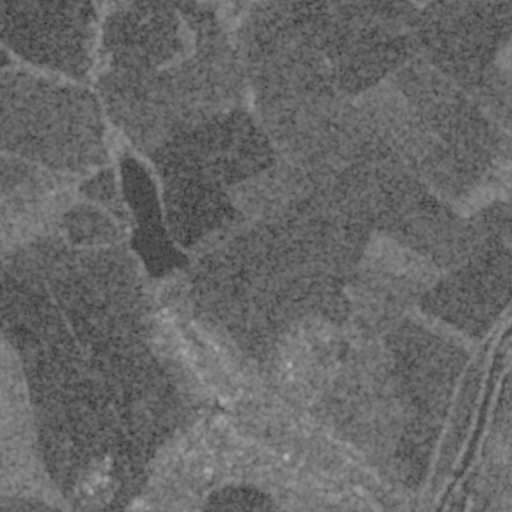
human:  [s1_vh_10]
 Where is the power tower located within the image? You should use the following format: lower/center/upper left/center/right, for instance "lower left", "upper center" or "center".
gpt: The power tower is located in the lower left of the image.
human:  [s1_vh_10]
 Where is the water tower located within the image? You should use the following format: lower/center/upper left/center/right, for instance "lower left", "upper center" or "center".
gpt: The water tower is located in the lower left of the image.
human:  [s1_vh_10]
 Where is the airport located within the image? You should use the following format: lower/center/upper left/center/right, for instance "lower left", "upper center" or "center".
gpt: There is no airport in the image.

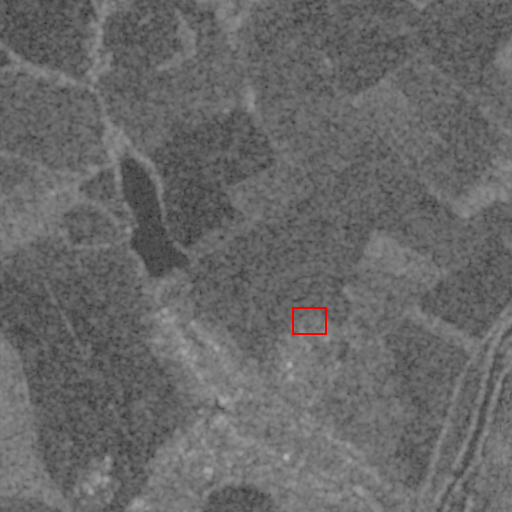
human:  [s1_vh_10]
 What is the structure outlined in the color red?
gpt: The structure outlined in red is a park.
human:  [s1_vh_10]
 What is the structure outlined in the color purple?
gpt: There is no purple outline.